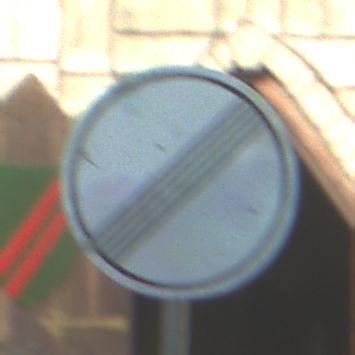
Verkehrszeichen: EndeSaemtlicherBegrenzungen
Umgebung: Outdoor, Urban
Tageszeit: MorningAfternoon
Wetter: PartlyCloudy
Licht: Natural
Jahreszeit: NotSpecified
Kontrast: LowContrast